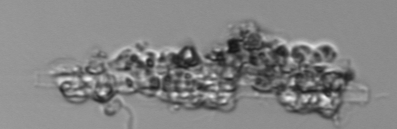
Label: Leptocylindrus_mediterraneus